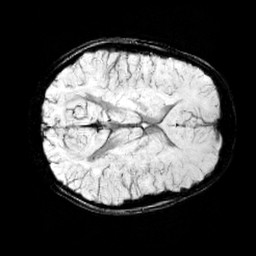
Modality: minIP
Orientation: axial
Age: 9
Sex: male
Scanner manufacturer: siemens
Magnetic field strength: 3 T
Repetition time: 0.027 s
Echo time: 0.02 s